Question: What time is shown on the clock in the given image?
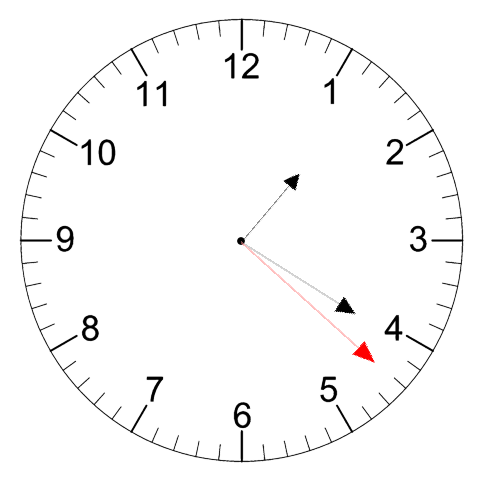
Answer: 01:20:22